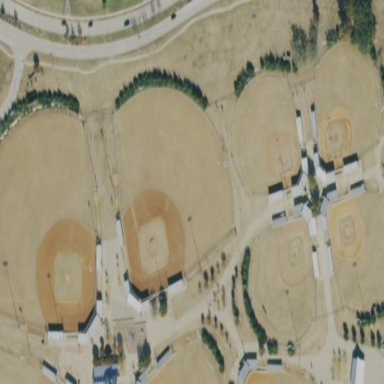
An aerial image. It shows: Baseball pitch for leisure and sports activities.